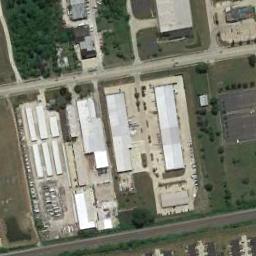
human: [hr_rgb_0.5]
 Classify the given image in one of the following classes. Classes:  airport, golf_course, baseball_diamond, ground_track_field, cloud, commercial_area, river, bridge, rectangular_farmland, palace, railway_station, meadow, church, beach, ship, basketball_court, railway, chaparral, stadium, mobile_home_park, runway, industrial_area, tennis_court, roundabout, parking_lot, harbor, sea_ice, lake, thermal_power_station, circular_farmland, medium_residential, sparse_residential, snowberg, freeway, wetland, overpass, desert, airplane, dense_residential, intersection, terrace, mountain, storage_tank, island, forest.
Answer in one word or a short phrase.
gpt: industrial_area